Question: I am getting error
Line of insert state marked with -->
'''
$result = mysql_query("INSERT INTO NamazTiming
('FajarAzan','FajarZamat','ZoharAzan','ZoharJamat','AsarAzan','AsarJamat','Maghrib','IshaAzan','IshaJamat','JumaAzan','JumaJamat','Taraweeh','FromDate','ToDate','MasjidID_FK')
VALUES
('$FajarAzan',
'$FajarJamat',
'$ZoharAzan',
'$ZoharJamat',
'$AsarAzan',
'$AsarJamat',
'$Maghrib',
'$IshaAzan',
'$IshaJamat',
'$JumaAzan',
'$JumaJamat',
'$Taraweeh',
'$FromDate',
'$ToDate',
'''
--> '$MasjidID'") or die mysql_error();
Please suggest solution!!
'''
<?php
/*
* Following code will create a new product row
* All product details are read from HTTP Post Request
*/
// array for JSON response
$response = array();
// check for required fields
if (isset($_POST['FajarAzan']) && isset($_POST['FajarJamat']) && isset($_POST['ZoharAzan'])&& isset($_POST['ZoharJamat'])&& isset($_POST['AsarAzan'])&& isset($_POST['AsarJamat'])&& isset($_POST['Maghrib'])&& isset($_POST['IshaAzan'])&& isset($_POST['IshaJamat'])&& isset($_POST['JumaAzan'])&& isset($_POST['JumaJamat'])&& isset($_POST['Taraweeh'])&& isset($_POST['FromDate'])&& isset($_POST['ToDate'])&& isset($_POST['MasjidID']) && isset($_POST['MasjidID']) ) {
$FajarAzan = $_POST['FajarAzan'];
$FajarJamat = $_POST['FajarJamat'];
$ZoharAzan = $_POST['ZoharAzan'];
$ZoharJamat = $_POST['ZoharJamat'];
$AsarAzan = $_POST['AsarAzan'];
$AsarJamat = $_POST['AsarJamat'];
$Maghrib = $_POST['Maghrib'];
$IshaAzan = $_POST['IshaAzan'];
$IshaJamat = $_POST['IshaJamat'];
$JumaAzan = $_POST['JumaAzan'];
$JumaJamat = $_POST['JumaJamat'];
$Taraweeh = $_POST['Taraweeh'];
$FromDate = $_POST['FromDate'];
$ToDate = $_POST['ToDate'];
$MasjidID = $_POST['MasjidID'];
// include db connect class
// require_once __DIR__ . '/db_connect.php';
require_once dirname(__FILE__ ). '/db_connect.php';;
// connecting to db
$db = new DB_CONNECT();
// mysql inserting a new row
$result = mysql_query("INSERT INTO NamazTiming
('FajarAzan','FajarZamat','ZoharAzan','ZoharJamat','AsarAzan','AsarJamat','Maghrib','IshaAzan','IshaJamat','JumaAzan','JumaJamat','Taraweeh','FromDate','ToDate','MasjidID_FK')
VALUES
('$FajarAzan',
'$FajarJamat',
'$ZoharAzan',
'$ZoharJamat',
'$AsarAzan',
'$AsarJamat',
'$Maghrib',
'$IshaAzan',
'$IshaJamat',
'$JumaAzan',
'$JumaJamat',
'$Taraweeh',
'$FromDate',
'$ToDate',
'$MasjidID'") or die mysql_error();
// check if row inserted or not
if ($result) {
// successfully inserted into database
$response["success"] = 1;
$response["message"] = "masjid successfully created.";
// echoing JSON response
echo json_encode($response);
} else {
// failed to insert row
$response["success"] = 0;
$response["message"] = "Oops! An error occurred.";
// echoing JSON response
echo json_encode($response);
}
} else {
// required field is missing
$response["success"] = 0;
$response["message"] = "Required field(s) is missing";
// echoing JSON response
echo json_encode($response);
}
?>
'''
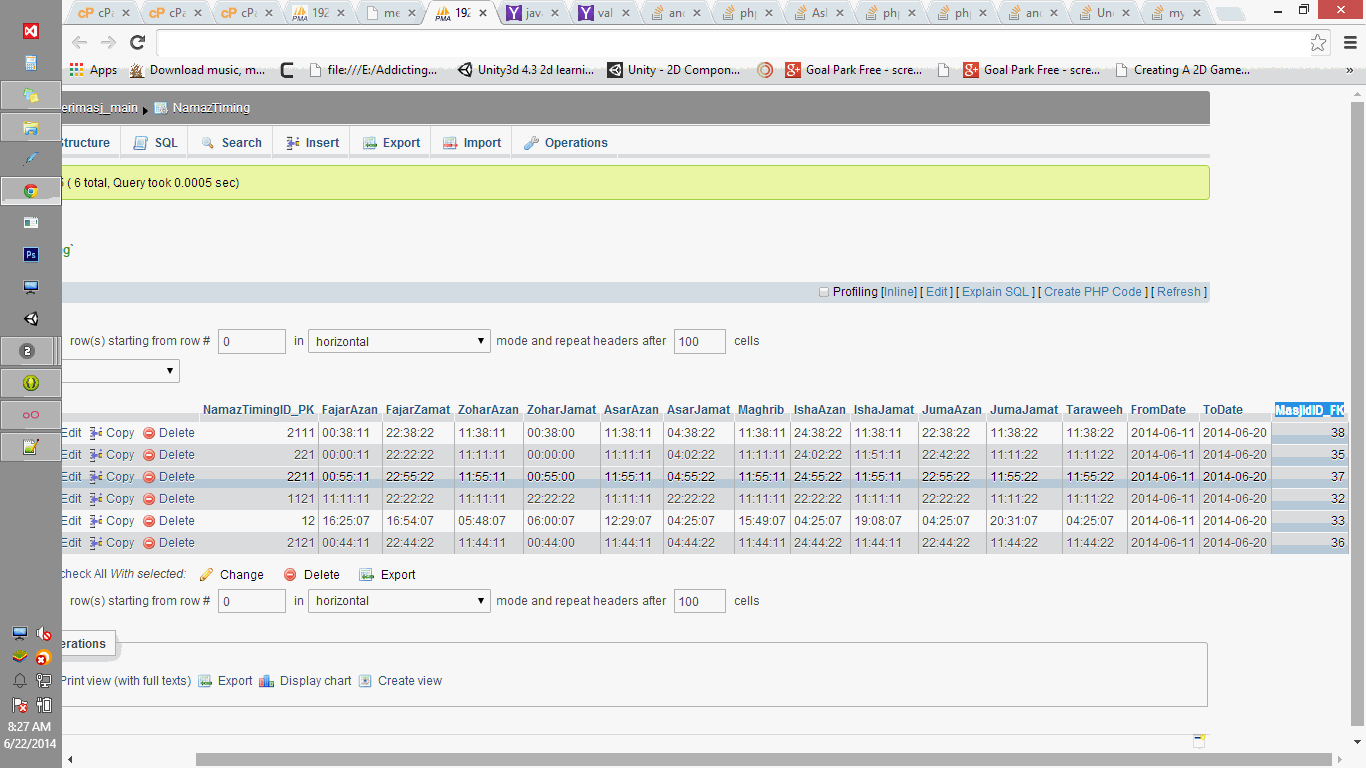
Answer: You are missing a pair of opening and closing bracket in your <URL>' because PHP is expecting a opening bracket.
'''
'$MasjidID'") or die mysql_error();
'''
'''
'$MasjidID')") or die(mysql_error());
'''
You code is <URL> if you did not escape your variables properly. Take '$MasjidID' for example. If this variable contains a quote '"', it will fail your query, and more dangerously, leak your database and further lost your server.
Try doing <URL> first before passing it straight to the query may help preventing it.